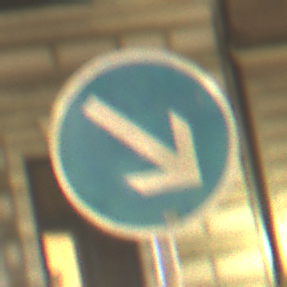
Verkehrszeichen: VorgeschriebeneVorbeifahrtRechts
Umgebung: Outdoor, Urban
Tageszeit: Night
Wetter: Clear
Licht: Artificial
Jahreszeit: NotSpecified
Kontrast: HighContrast